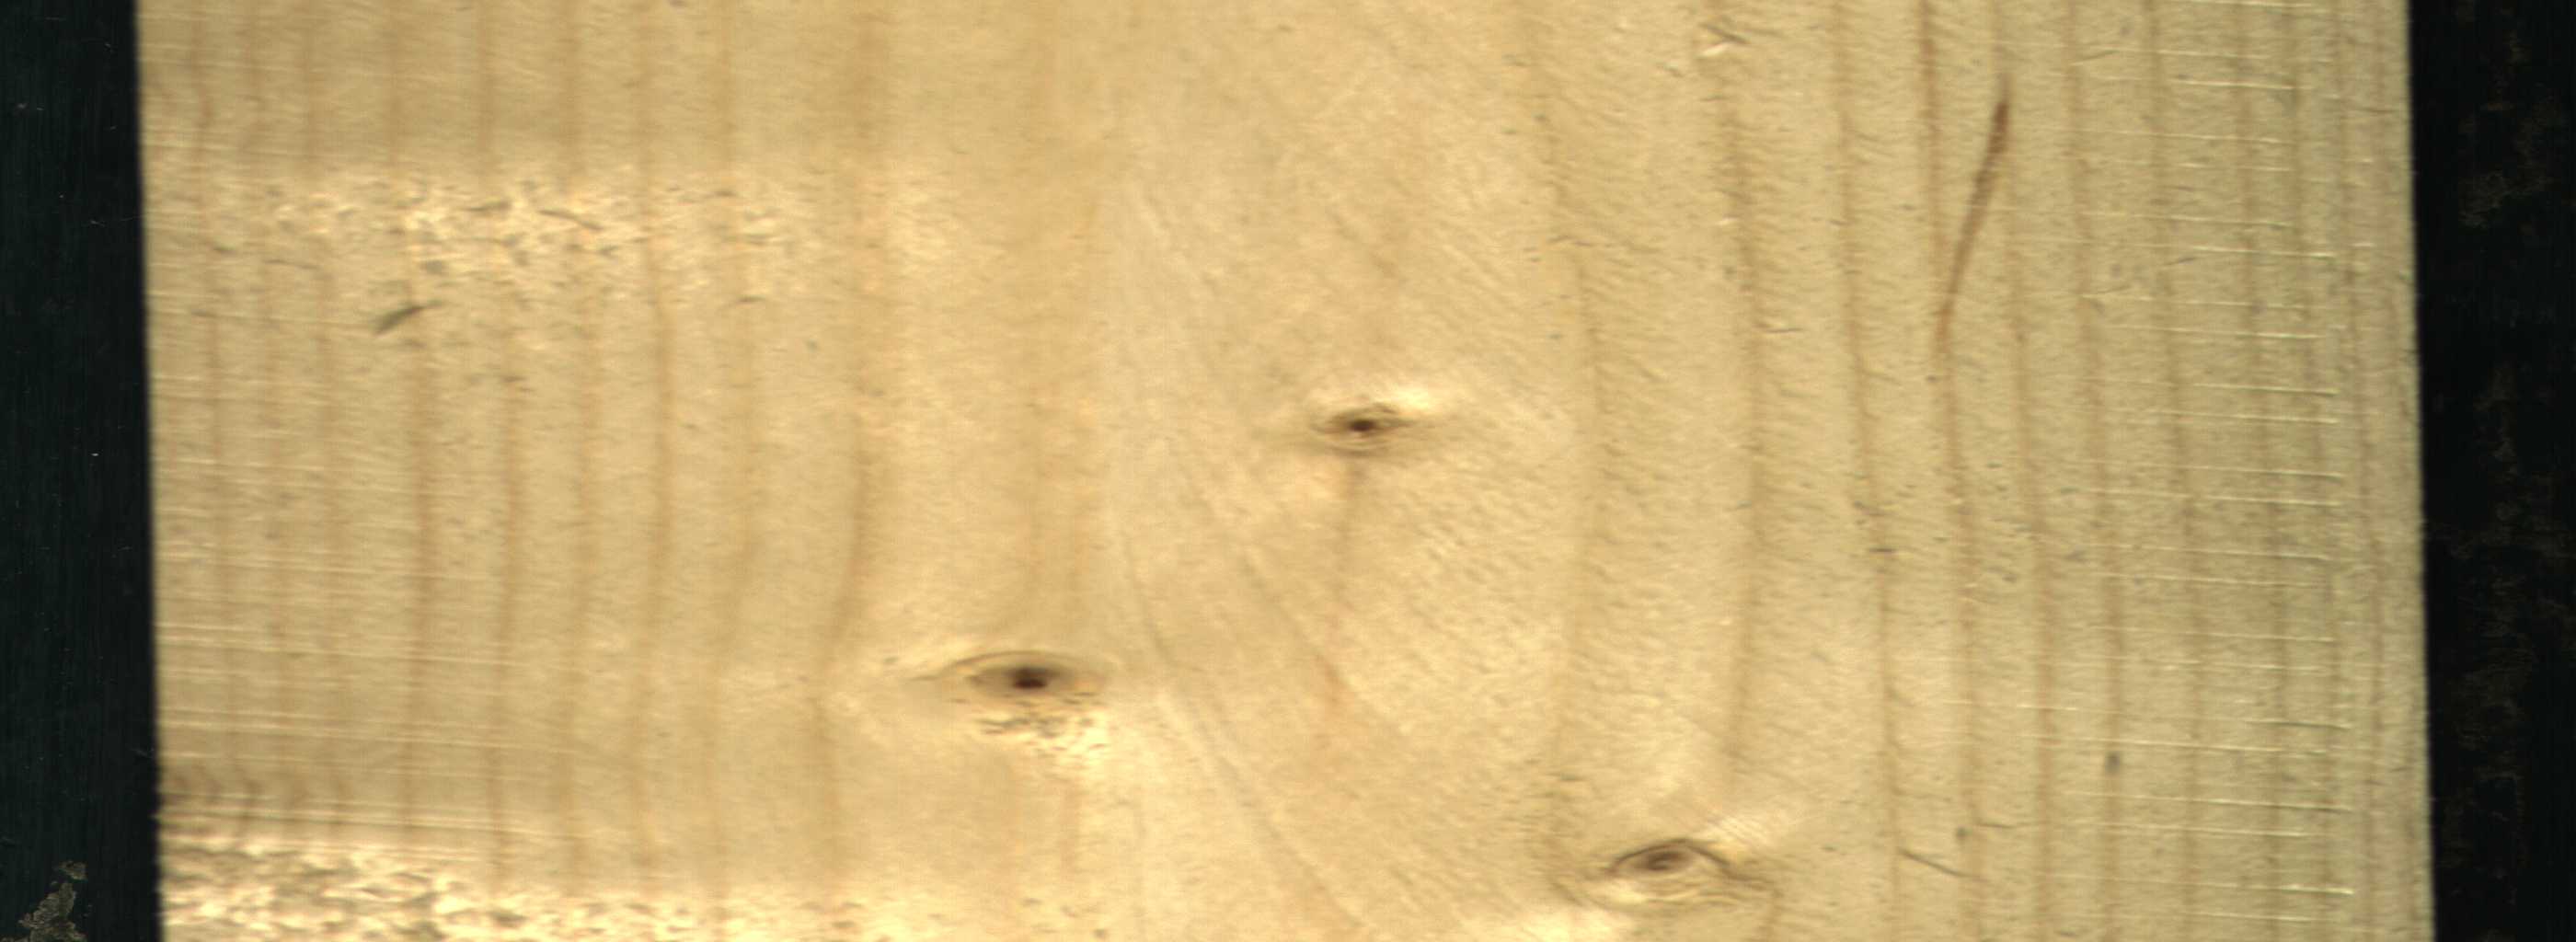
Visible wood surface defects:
resin
Live_Knot
Live_Knot
Live_Knot